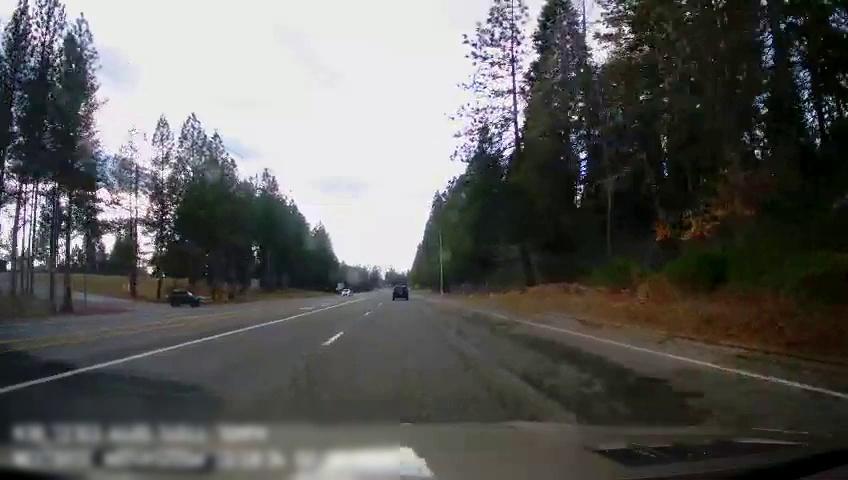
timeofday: Day
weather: Cloudy
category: Drivable Space
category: Vehicles | SUV
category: Vehicles | Car
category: Vehicles | SUV
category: Lanes | Opposite Lane
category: Lanes | Alternate Lane
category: Lanes | Alternate Lane
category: Lanes | Current Lane
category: Lanes | Alternate Lane